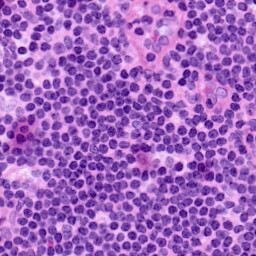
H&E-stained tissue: LymphNode